Question: I am trying to add and image and then put some text(title) on the right side on that image and the place and ul underneath this title. But the problem is when I use float left to img, the text appears to the right of the image but also it appears at the bottom of the image. I want to make text and ul display to the right side and also at the same time at the top of the image.
currently it appears like in image below

'''
<img src="images/image1.png" width="48" height="48" class="intro" />
<p class="title">
Inter
</p>
<p>
<ul>
<li>One statement</li>
<li>One statement</li>
<li>One statement</li>
</ul>
</p>
<img src="images/image1.png" width="48" height="48" class="intro" />
<p class="title">
Inter
</p>
<p>
<ul>
<li>One statement</li>
<li>One statement</li>
<li>One statement</li>
</ul>
</p>
<img src="images/image1.png" width="48" height="48" class="intro" />
<p class="title">
Inter
</p>
<p>
<ul>
<li>One statement</li>
<li>One statement</li>
<li>One statement</li>
</ul>
</p>
.intro {
float: left;
}
'''
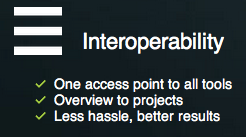
Answer: Use display display: inline-block; at p and li or use
'''
<div class="edit">
<img src="images/image1.png" width="48" height="48" class="intro" />
<p class="title">
Inter
</p>
<p>
<ul>
<li>One statement</li>
<li>One statement</li>
<li>One statement</li>
</ul>
</p>
</div>
'''
CSS:
'''
.div{
float:left;
width:400px or 100%;
}
img
{
width:50%
}
'''
Just approach like this or use display:inline-block;